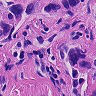
Metastatic tissue present: yes